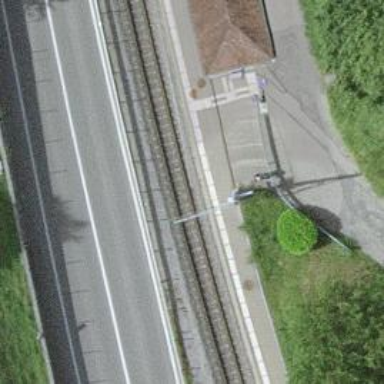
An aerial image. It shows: Light rail stop position on the railway.